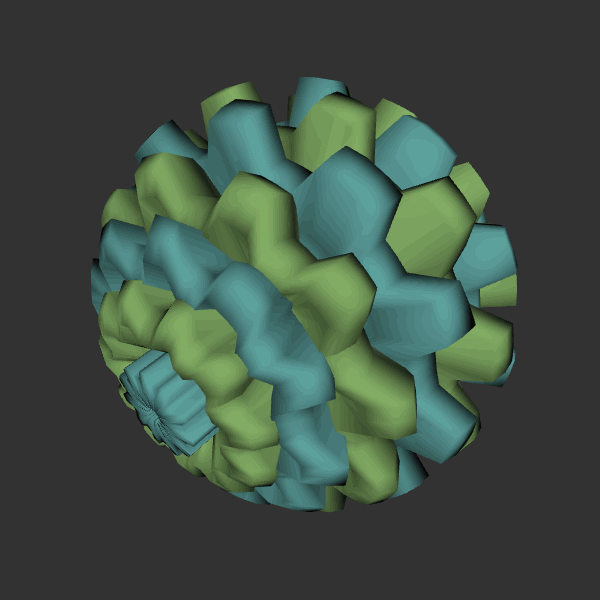
Background: dark